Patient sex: M
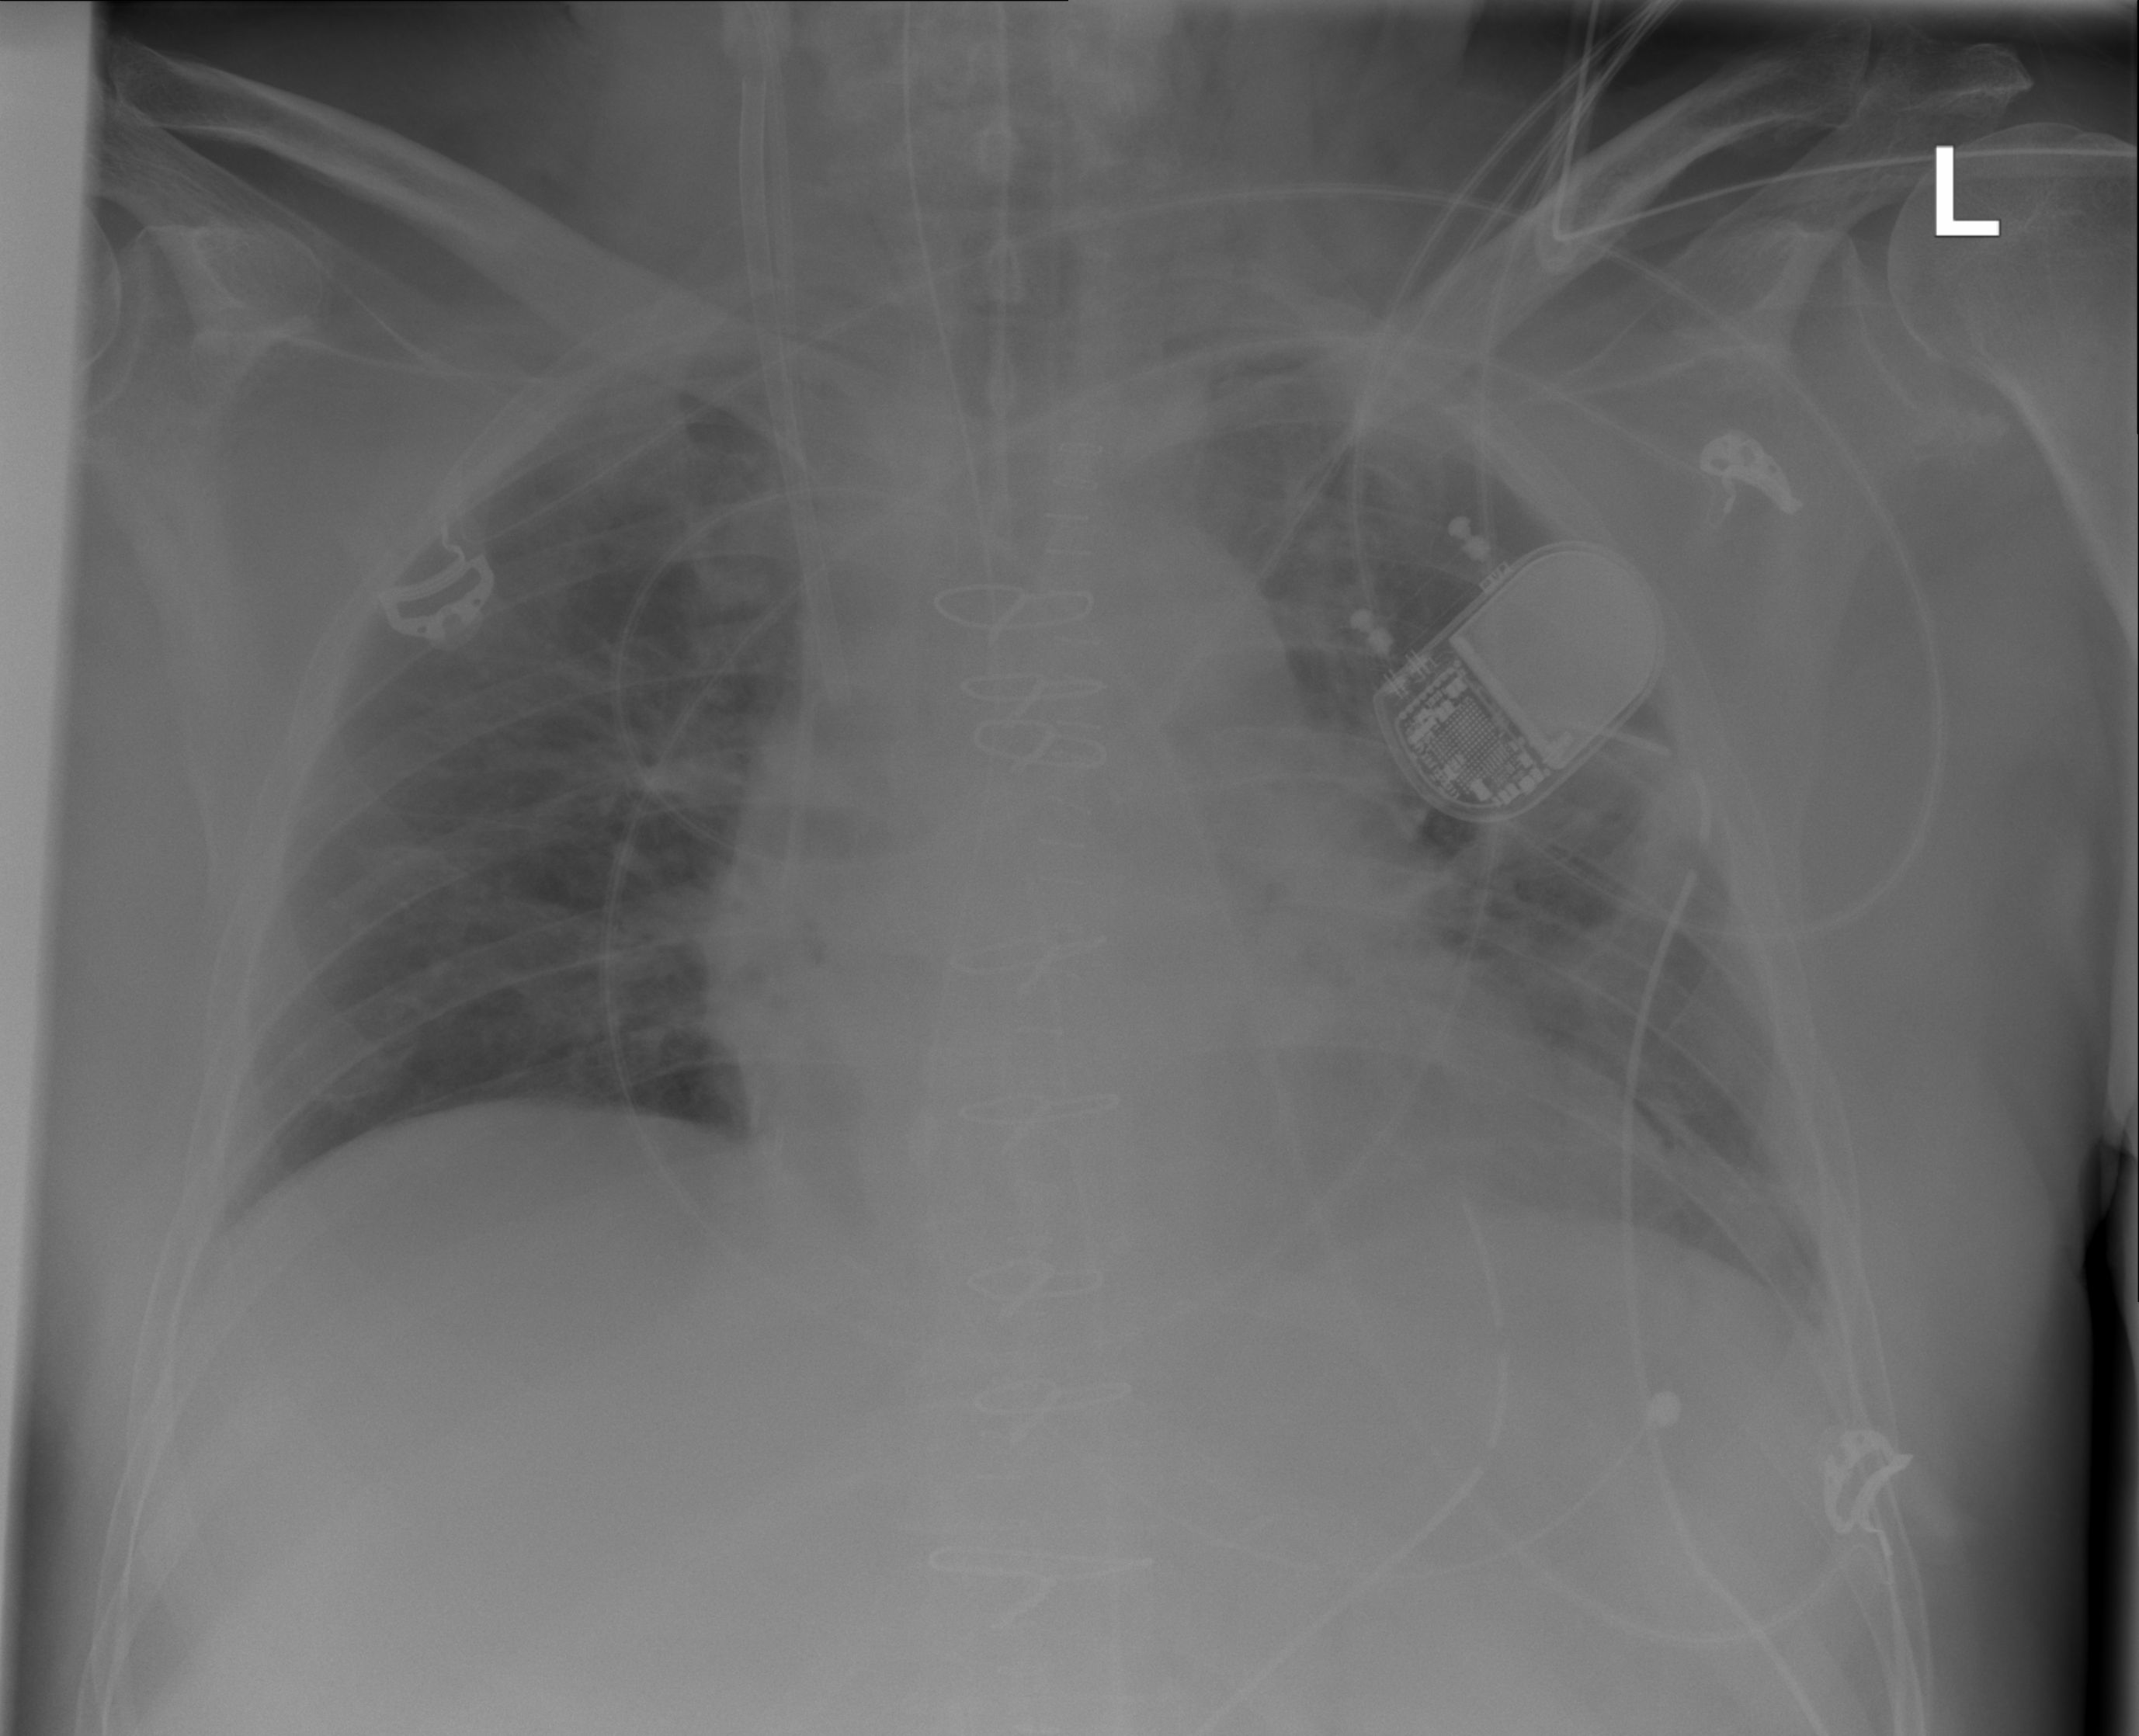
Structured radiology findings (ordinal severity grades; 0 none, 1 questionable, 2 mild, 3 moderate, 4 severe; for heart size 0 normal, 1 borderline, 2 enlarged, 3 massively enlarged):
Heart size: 0
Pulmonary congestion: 0
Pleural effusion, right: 0
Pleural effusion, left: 2
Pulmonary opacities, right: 0
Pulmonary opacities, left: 0
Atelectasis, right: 0
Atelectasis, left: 2